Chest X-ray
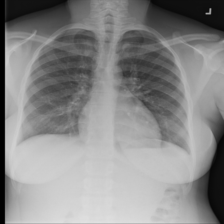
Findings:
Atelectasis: negative
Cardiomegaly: negative
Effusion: negative
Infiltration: negative
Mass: negative
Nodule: negative
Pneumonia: negative
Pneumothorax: negative
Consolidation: negative
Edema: negative
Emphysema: negative
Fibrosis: negative
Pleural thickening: negative
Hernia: negative